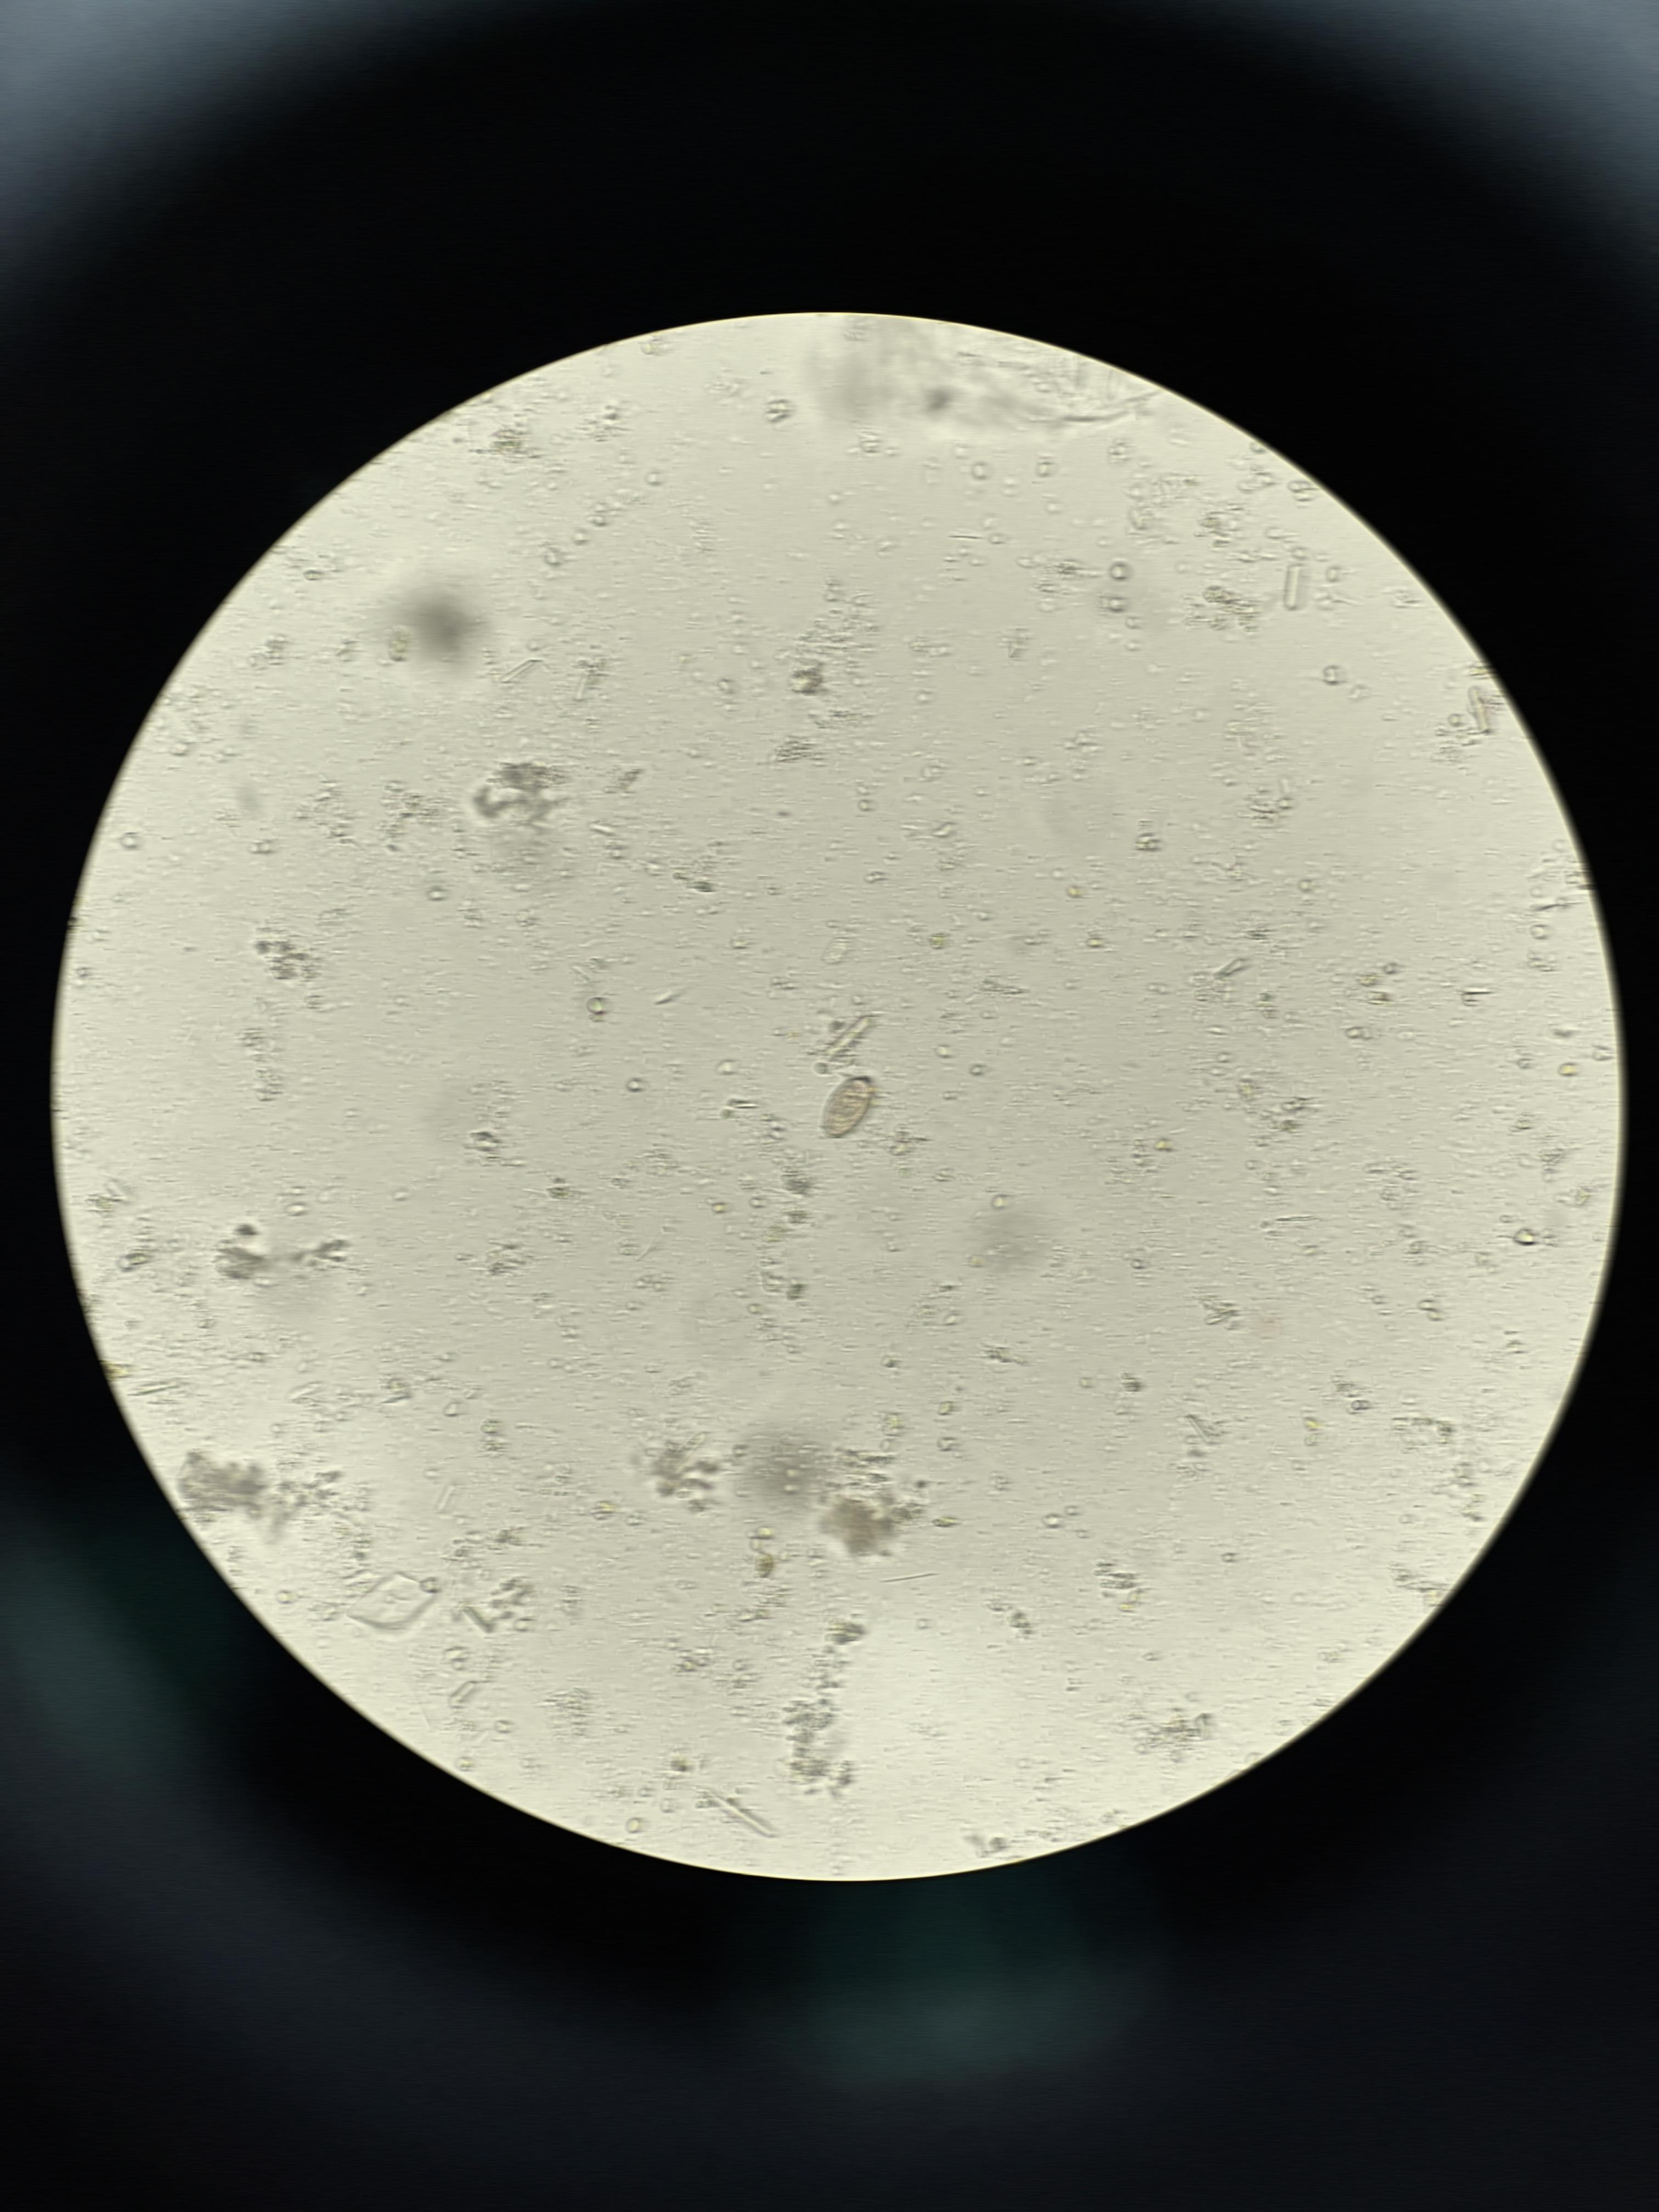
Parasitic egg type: Opisthorchis viverrine